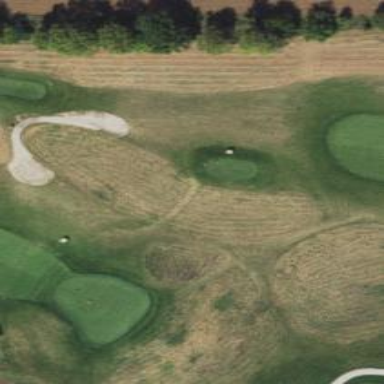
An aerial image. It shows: Rough grassy area used for golf.